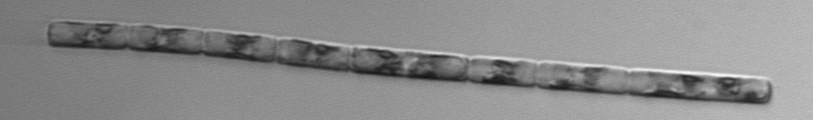
Label: Guinardia_delicatula